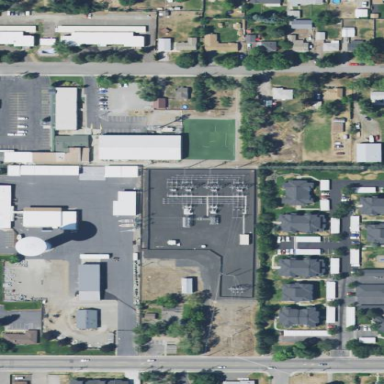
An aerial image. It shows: Substation with power facilities.